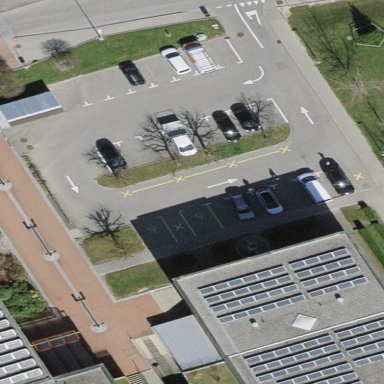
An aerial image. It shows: Parking area with asphalt surface.